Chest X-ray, AP view. Patient: 71 years old, sex M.
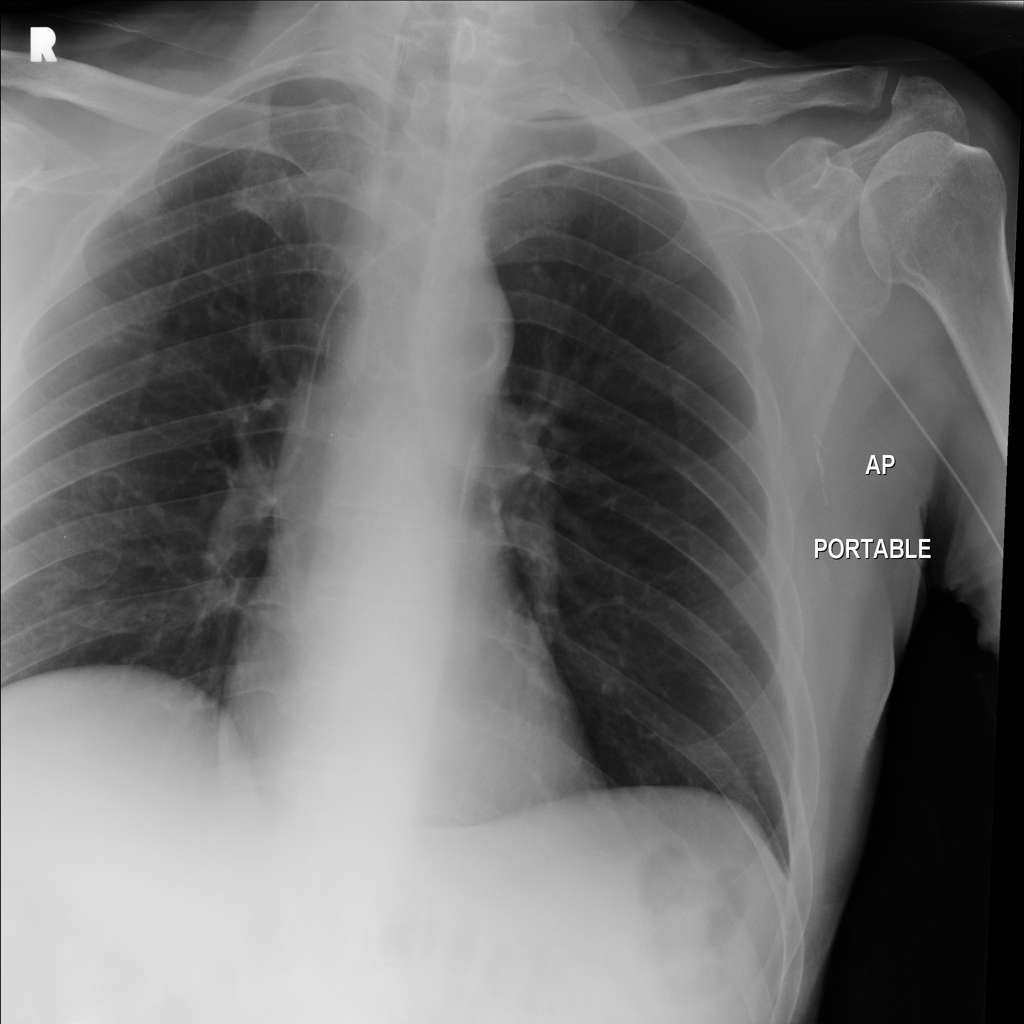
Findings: No Finding